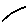
Label: line